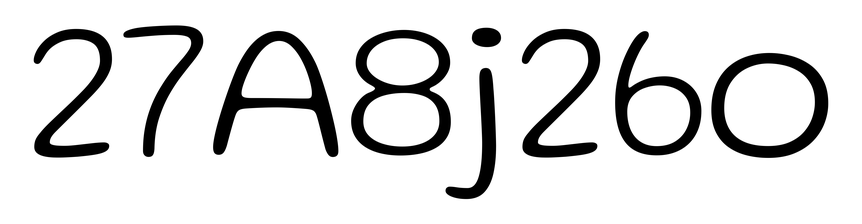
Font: Gluten_ExtraLight